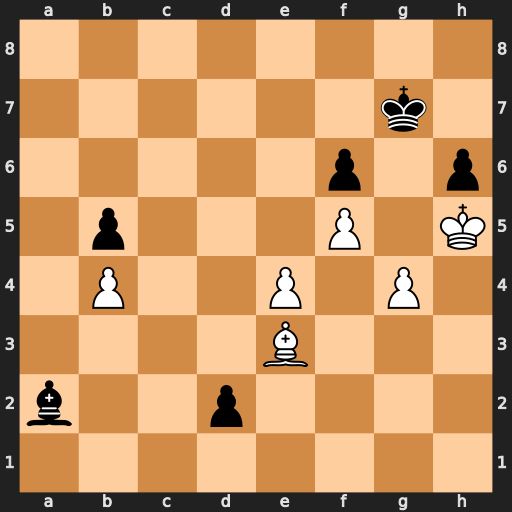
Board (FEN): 8/6k1/5p1p/1p3P1K/1P2P1P1/4B3/b2p4/8
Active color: w
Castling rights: -
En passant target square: -
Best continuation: Bxh6+ Kf7 Bxd2 Bb1 e5